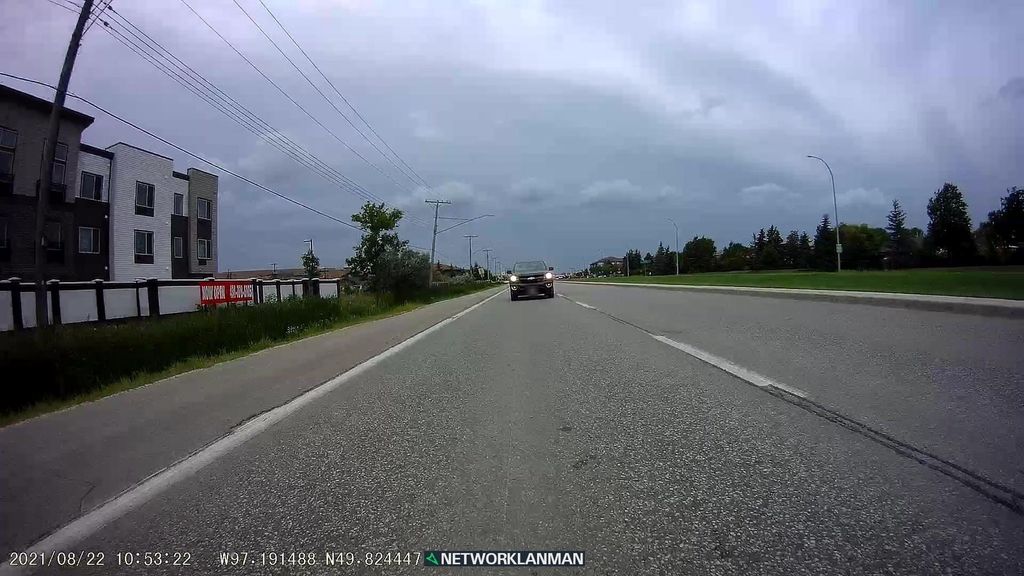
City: winnipeg